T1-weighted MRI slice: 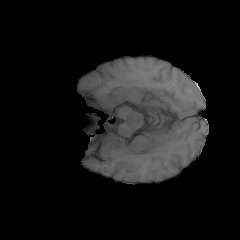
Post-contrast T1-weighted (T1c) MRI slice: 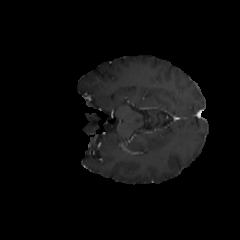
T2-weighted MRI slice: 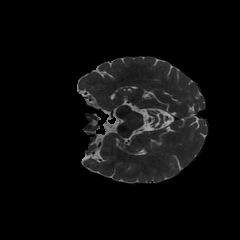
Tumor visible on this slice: no